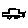
Label: car